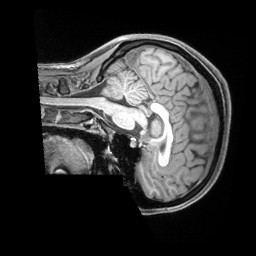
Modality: T1w
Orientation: sagittal
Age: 22
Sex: female
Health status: ill
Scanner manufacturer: siemens
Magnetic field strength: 3 T
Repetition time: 2.2 s
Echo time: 0.00218 s